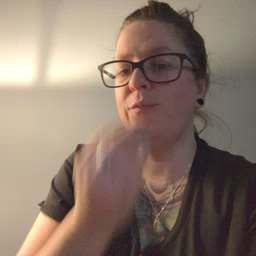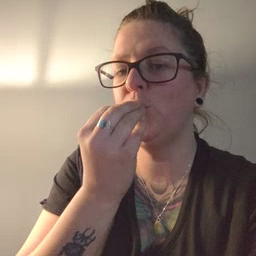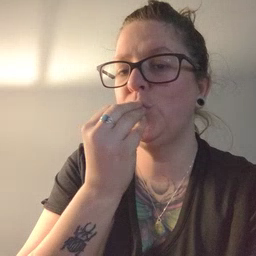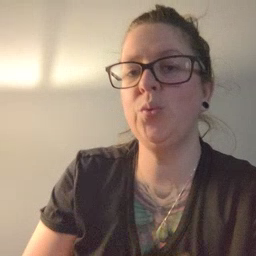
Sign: food